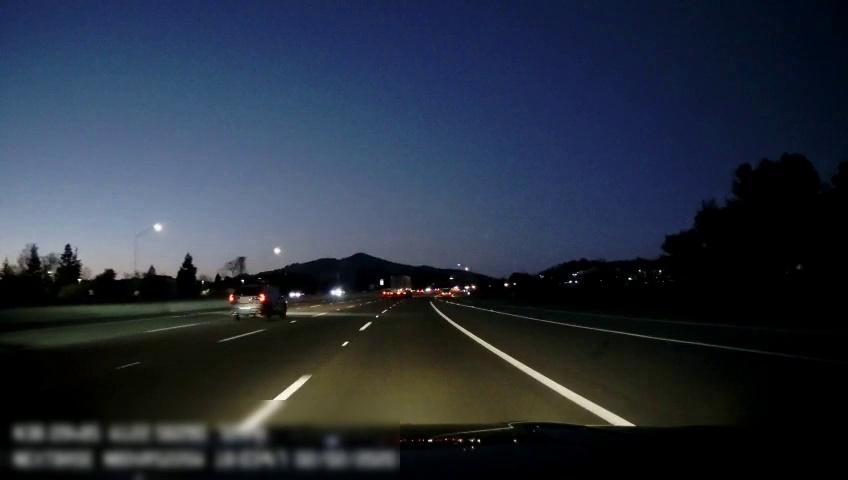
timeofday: Dusk/Dawn/Twilight
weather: Other
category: Drivable Space
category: Vehicles | SUV
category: Vehicles | SUV
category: Vehicles | SUV
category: Vehicles | Truck
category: Lanes | Alternate Lane
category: Lanes | Alternate Lane
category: Lanes | Alternate Lane
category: Lanes | Alternate Lane
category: Lanes | Alternate Lane
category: Lanes | Alternate Lane
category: Lanes | Alternate Lane